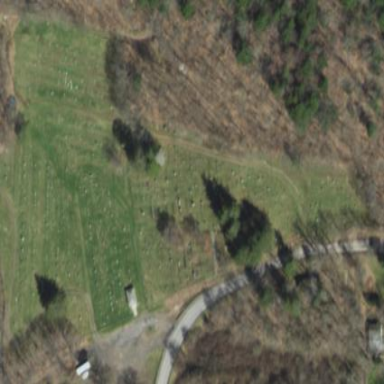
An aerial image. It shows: Cemetery.